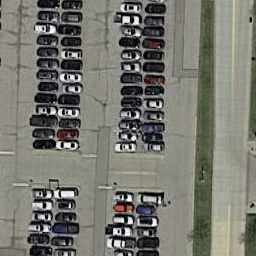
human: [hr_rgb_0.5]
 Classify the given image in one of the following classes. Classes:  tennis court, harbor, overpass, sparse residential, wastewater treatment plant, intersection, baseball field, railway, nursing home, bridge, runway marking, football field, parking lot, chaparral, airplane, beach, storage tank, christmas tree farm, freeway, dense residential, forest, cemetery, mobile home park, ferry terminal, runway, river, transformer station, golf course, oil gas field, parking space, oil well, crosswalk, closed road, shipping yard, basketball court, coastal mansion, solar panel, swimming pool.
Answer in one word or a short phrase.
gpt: parking lot